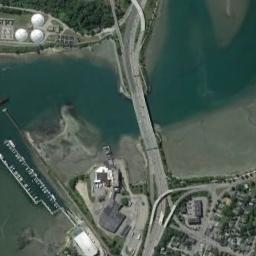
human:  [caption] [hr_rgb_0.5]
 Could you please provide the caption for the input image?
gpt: Many ships docked on both sides of the river .

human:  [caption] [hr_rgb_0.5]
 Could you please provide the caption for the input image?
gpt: A bridge built on a dark green river and the flood bed of the river while a harbor on one side of the river, And some green plants on the other side of the river .

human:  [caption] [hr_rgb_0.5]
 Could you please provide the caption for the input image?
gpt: There is a bridge over the river between the overpass and many trees .

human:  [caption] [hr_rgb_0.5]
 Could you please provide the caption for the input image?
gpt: A bridge connects the two land lands on the shore of the blue sea  The two ends of the bridge are connected by a circular interchange  There are many buildings and roads on the land  Many ships are parked on the coast .

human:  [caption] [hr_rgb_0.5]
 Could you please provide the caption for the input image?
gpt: Many trees are around the bridge .